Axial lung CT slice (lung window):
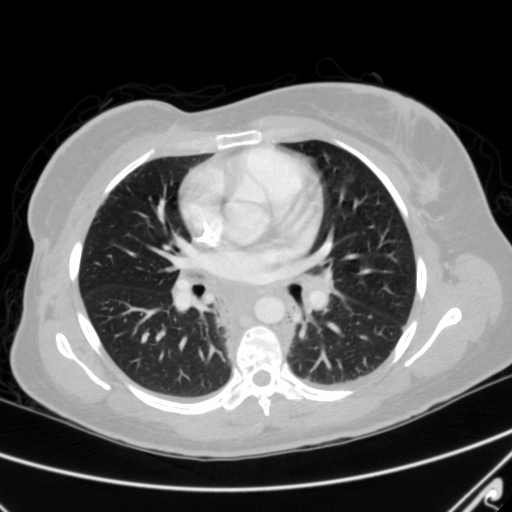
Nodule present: no